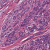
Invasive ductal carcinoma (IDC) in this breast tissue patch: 1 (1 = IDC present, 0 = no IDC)